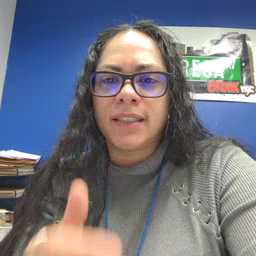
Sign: taste